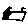
Label: square